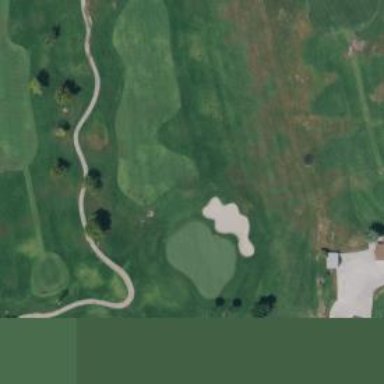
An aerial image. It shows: View of golf hole.